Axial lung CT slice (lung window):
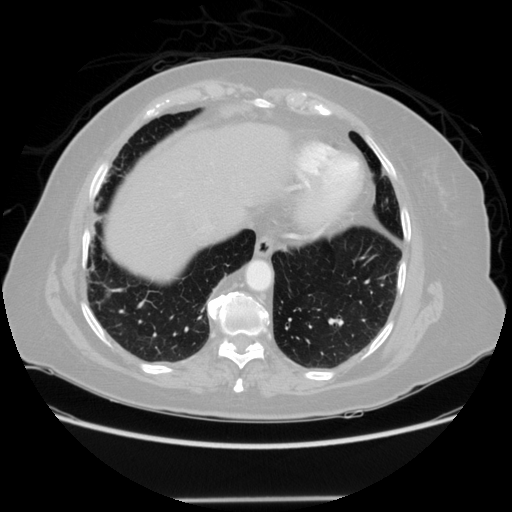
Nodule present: no